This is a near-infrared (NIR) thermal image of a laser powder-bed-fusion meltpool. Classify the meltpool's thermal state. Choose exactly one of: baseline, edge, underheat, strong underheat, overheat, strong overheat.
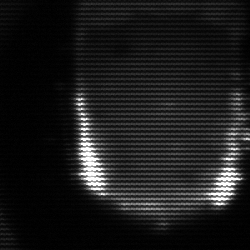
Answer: baseline